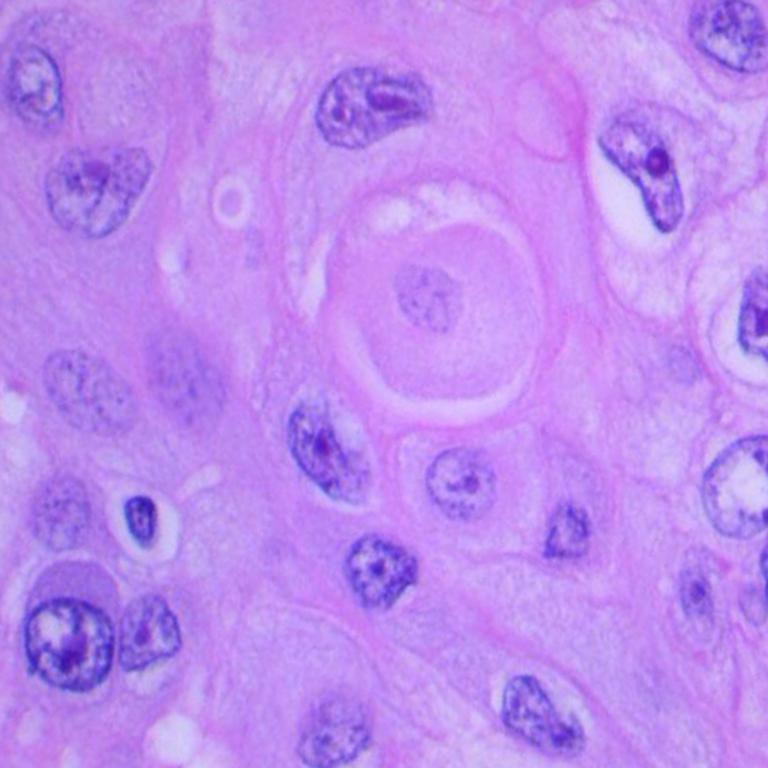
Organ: lung
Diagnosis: squamous carcinomas